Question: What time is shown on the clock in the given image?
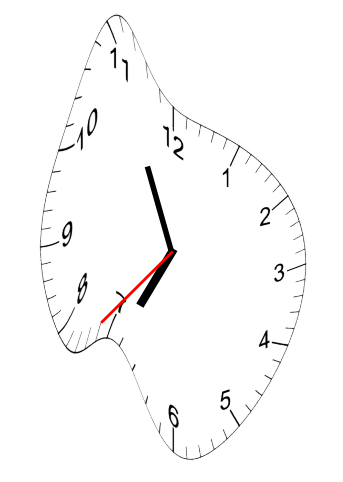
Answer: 06:55:37